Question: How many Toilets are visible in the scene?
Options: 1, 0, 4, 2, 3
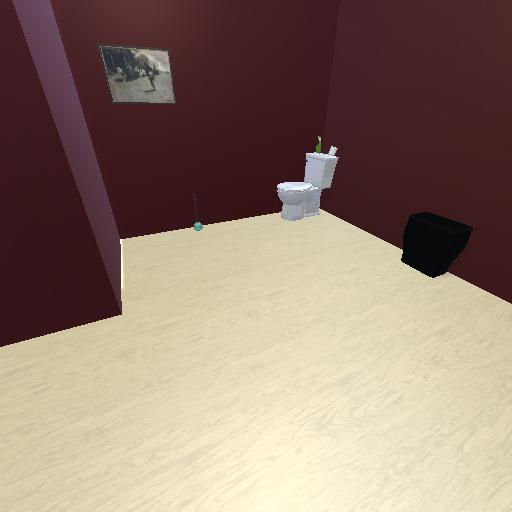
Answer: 1